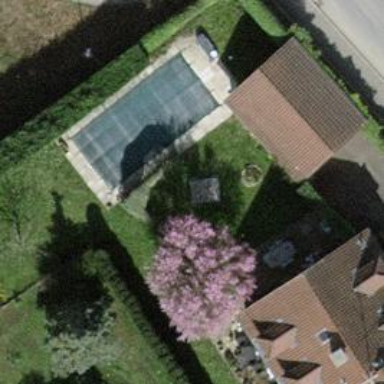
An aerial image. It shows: Swimming pool located in leisure land.